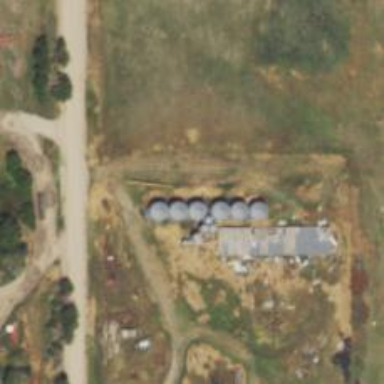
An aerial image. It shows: Silo.